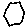
Label: hexagon